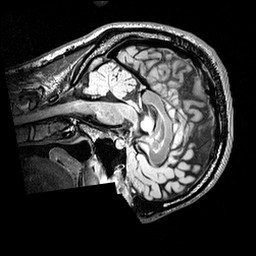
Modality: FLAIR
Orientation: sagittal
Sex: male
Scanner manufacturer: siemens
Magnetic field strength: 3 T
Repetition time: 5 s
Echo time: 0.395 s